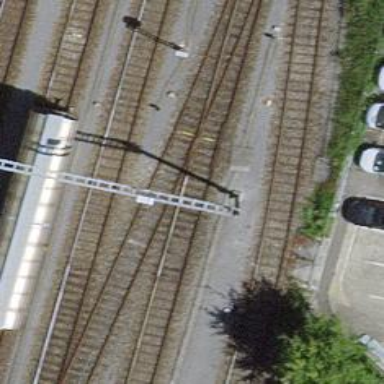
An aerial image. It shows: Disused railway spur with one track.